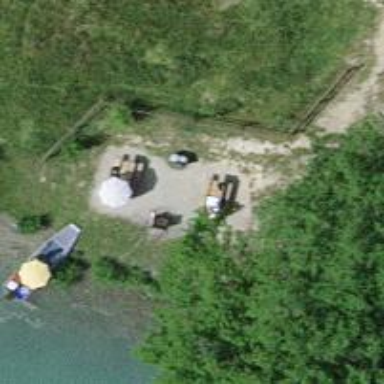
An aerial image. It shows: Picnic site for tourists.